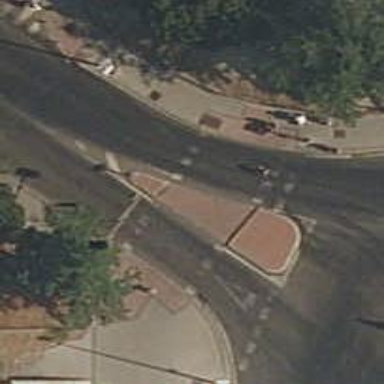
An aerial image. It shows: Road with traffic signals at the crossing.